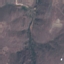
Label: HerbaceousVegetation